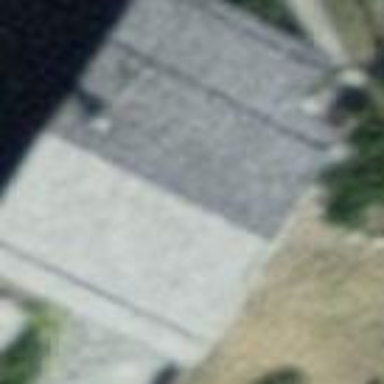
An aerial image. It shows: Building with tiled roof.